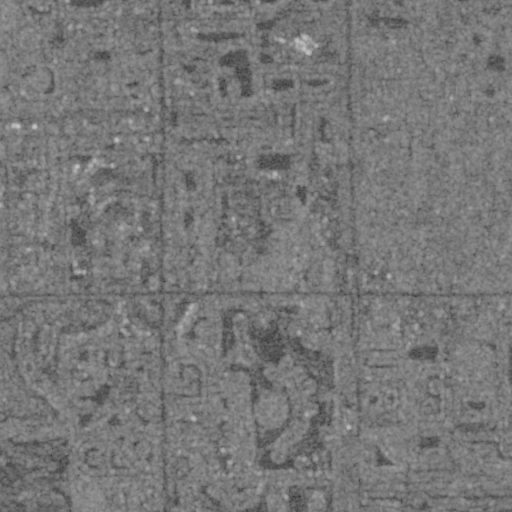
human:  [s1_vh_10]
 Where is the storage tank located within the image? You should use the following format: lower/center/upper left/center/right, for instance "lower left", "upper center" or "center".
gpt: The storage tank is located in the upper center of the image.
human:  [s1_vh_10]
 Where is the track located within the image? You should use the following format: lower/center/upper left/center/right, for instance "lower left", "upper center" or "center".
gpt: The track is located in the center of the image.
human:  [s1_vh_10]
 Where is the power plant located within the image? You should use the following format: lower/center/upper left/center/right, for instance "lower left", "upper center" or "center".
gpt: There is no power plant in the image.

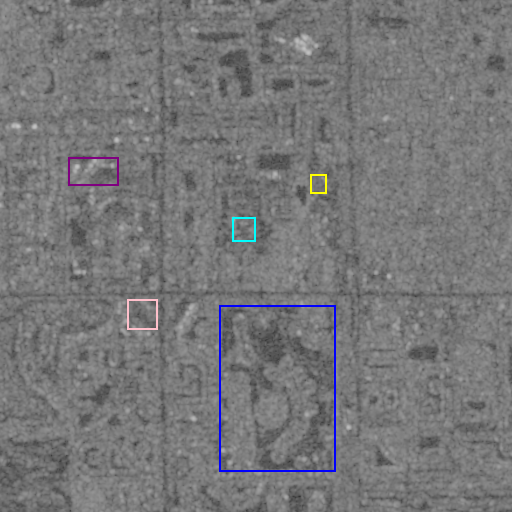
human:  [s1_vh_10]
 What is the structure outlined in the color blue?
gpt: The structure outlined in blue is a park.
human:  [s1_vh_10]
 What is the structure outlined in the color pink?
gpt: The structure outlined in pink is a parking lot.
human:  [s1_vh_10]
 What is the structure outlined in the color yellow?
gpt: The structure outlined in yellow is a track.
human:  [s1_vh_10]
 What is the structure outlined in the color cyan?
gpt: The structure outlined in cyan is a building.
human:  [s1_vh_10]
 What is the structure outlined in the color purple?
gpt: The structure outlined in purple is a building.
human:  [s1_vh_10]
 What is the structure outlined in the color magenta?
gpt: There is no magenta outline.